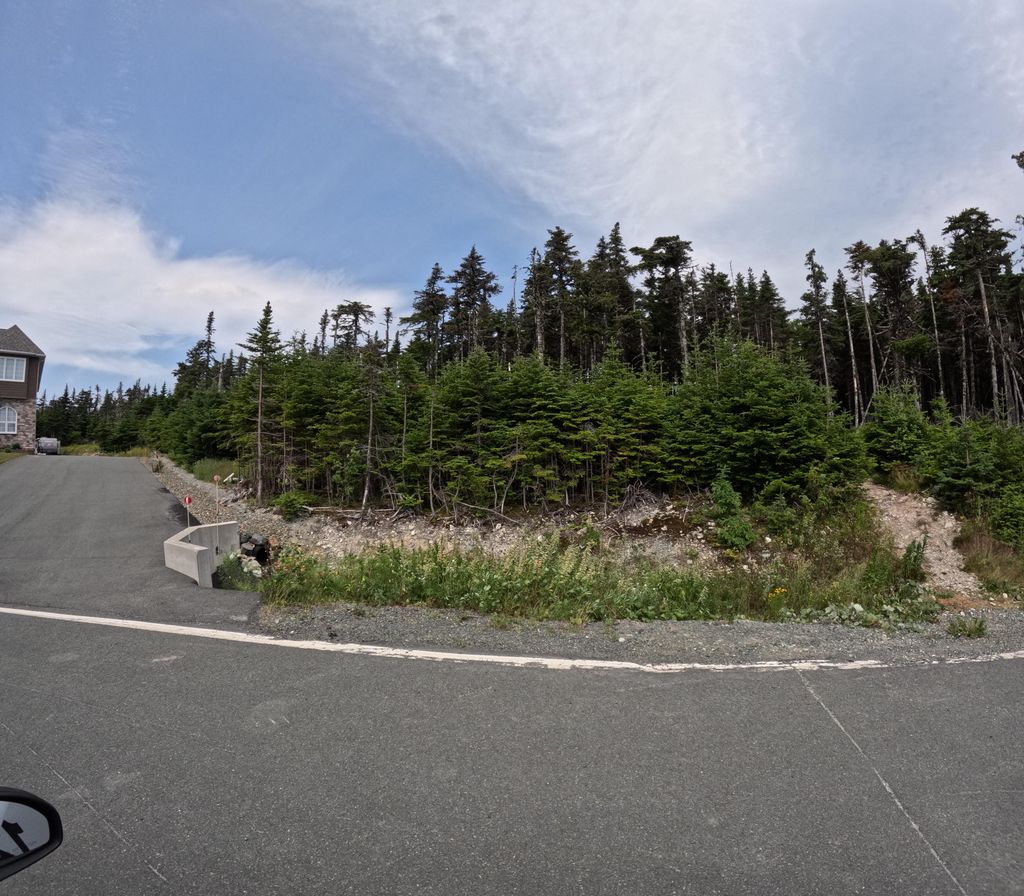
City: st_johns